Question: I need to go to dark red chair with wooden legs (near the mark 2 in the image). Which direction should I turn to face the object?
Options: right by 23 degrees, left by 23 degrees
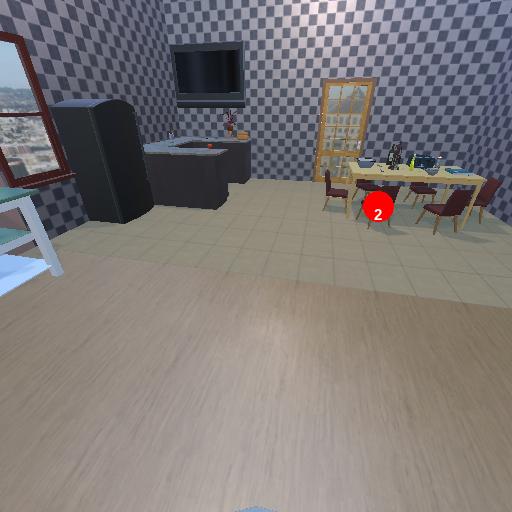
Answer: right by 23 degrees